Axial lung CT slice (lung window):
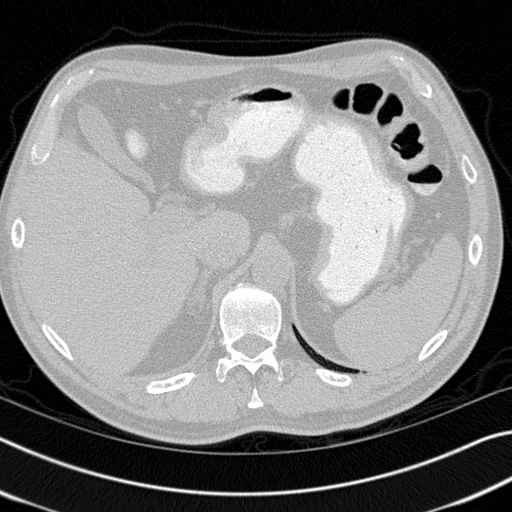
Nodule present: no